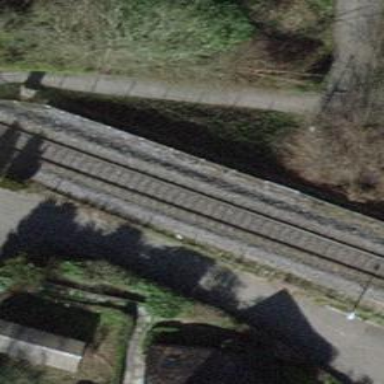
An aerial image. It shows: Viaduct bridge with electrified railway lines featuring contact lines.